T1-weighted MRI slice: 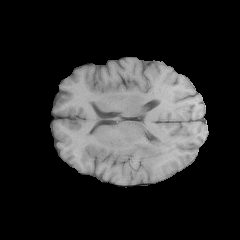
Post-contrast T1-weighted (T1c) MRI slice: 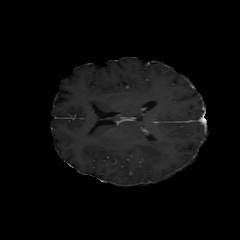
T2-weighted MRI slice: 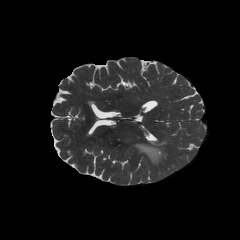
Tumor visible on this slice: yes